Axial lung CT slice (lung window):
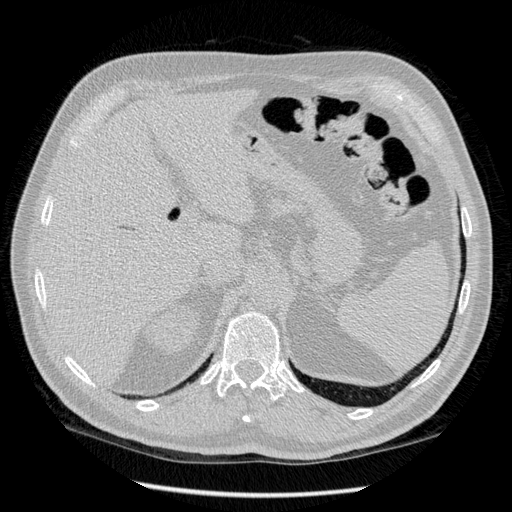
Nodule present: no